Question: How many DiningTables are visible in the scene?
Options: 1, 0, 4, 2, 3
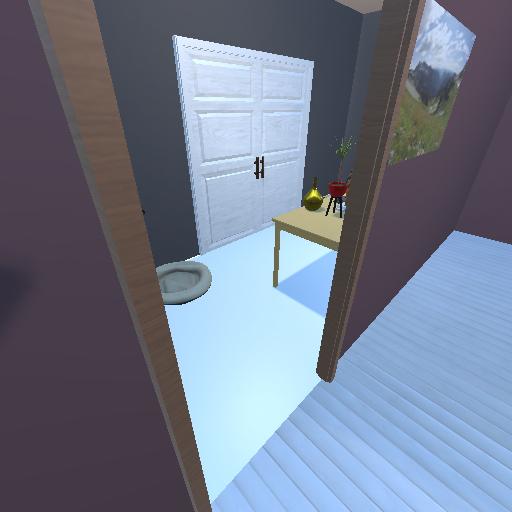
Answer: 1